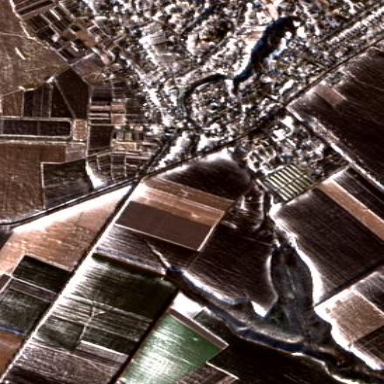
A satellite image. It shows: Picturesque farmland scene.